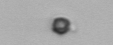
Label: nanoplankton_mix